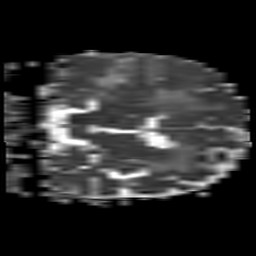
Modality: ADC
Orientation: coronal
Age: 72
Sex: female
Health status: ill
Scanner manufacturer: philips
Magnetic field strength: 3 T
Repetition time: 3.8 s
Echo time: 0.09 s